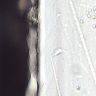
Metastatic tissue present: no